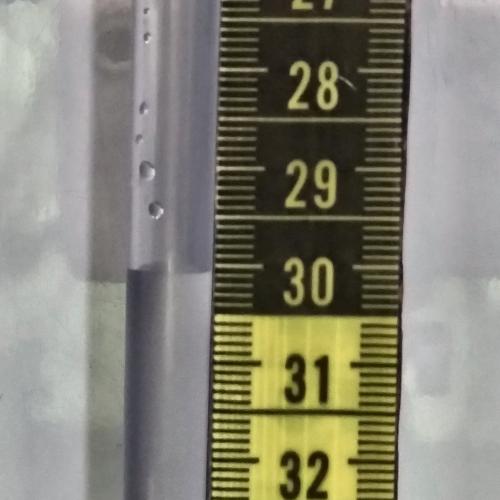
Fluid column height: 30.1 cm